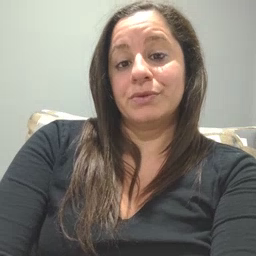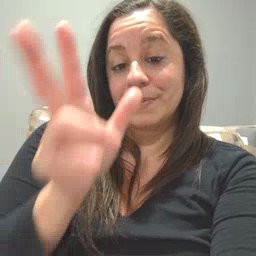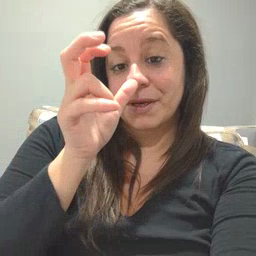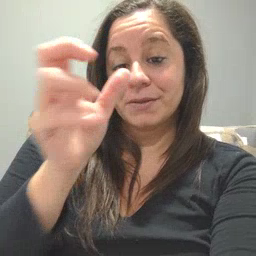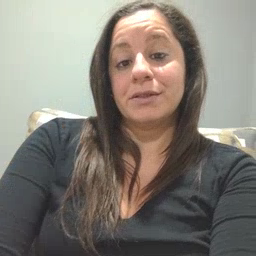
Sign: bug